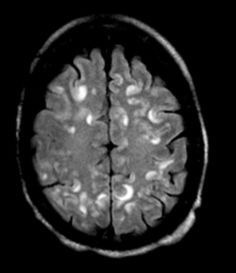
Label: notumor